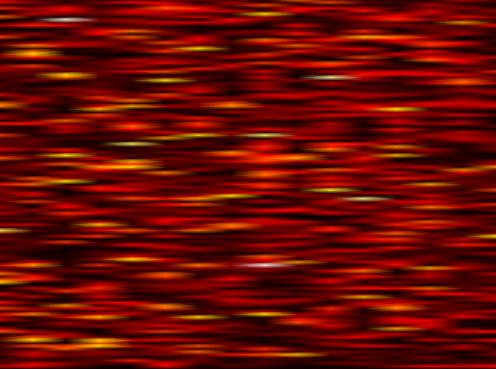
Label: FOFDM